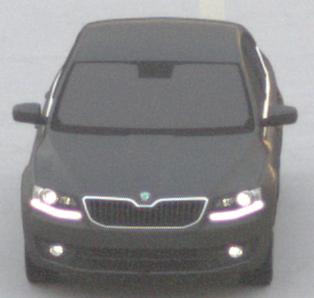
Make: Skoda
Model: Octavia 1.2 TSI
Detailed model: Octavia (III) Limousine
Model produced from: 2013/02
Model produced until: 2015/04
Doors: 5
Color: gray
Road condition: dry road
Daytime: sunrise or sunset
Contrast: low contrast